Question: This the error i am getting
'''
ERROR whitelist rejection: url='https://ocrsdk.blob.core.windows.net/files/55fecc4c-b85f-42d6-b8ee-51cd8b40b081.result?se=2012-11-16T17%3A00%3A00Z&sr=b&si=downloadResults&sig=Y5kQg7cxt7CC4Eptd4bDlYg8%2FrJ5cA4n%2BfEkbgg6Hu8%3D'
2012-11-16 13:25:45.702 SnapAndPay[572:707] ERROR whitelist rejection: url='https://ocrsdk.blob.core.windows.net/files/55fecc4c-b85f-42d6-b8ee-51cd8b40b081.result?se=2012-11-16T17%3A00%3A00Z&sr=b&si=downloadResults&sig=Y5kQg7cxt7CC4Eptd4bDlYg8%2FrJ5cA4n%2BfEkbgg6Hu8%3D'
2012-11-16 13:25:45.705 SnapAndPay[572:707] ERROR whitelist rejection: url='https://ocrsdk.blob.core.windows.net/files/55fecc4c-b85f-42d6-b8ee-51cd8b40b081.result?se=2012-11-16T17%3A00%3A00Z&sr=b&si=downloadResults&sig=Y5kQg7cxt7CC4Eptd4bDlYg8%2FrJ5cA4n%2BfEkbgg6Hu8%3D'
'''
This is the screenshot of my cordova plist file

<URL>
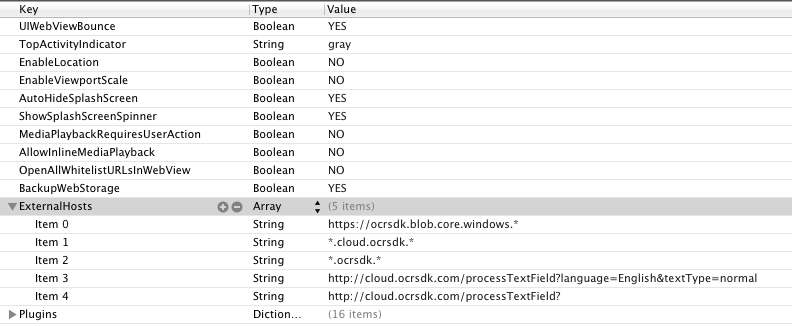
Answer: According to the <URL>, domain protocols are not supported by iOS, so you would remove them. Also, you should add the top level domain:
'''
*.windows.net
'''